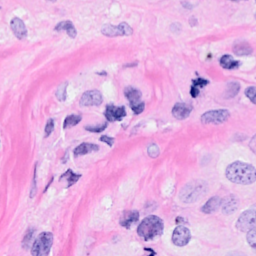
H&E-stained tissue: Breast